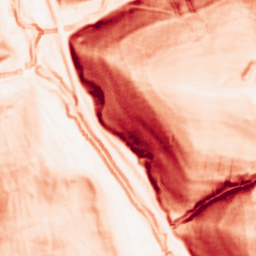
Category: morphological
Decomposition family: morphological_gradient
Decomposition parameters: size: 5
shape: square
Upsampling method: linear_exact
Upsampling parameters: scale: 2
Upsampling scale: 2